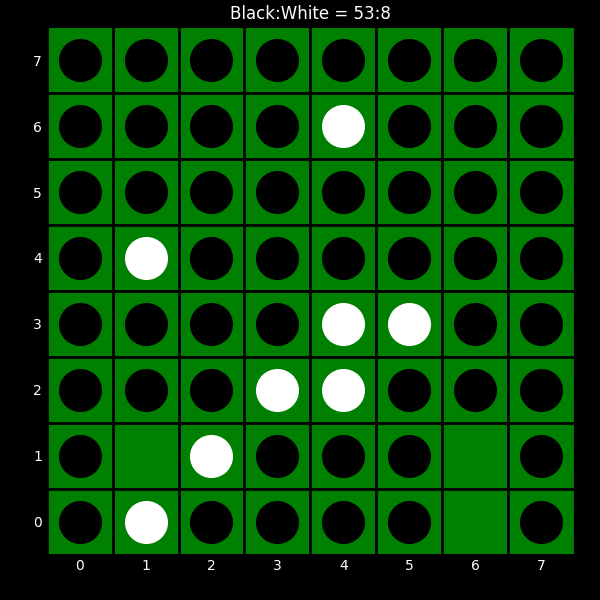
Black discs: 53
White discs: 8